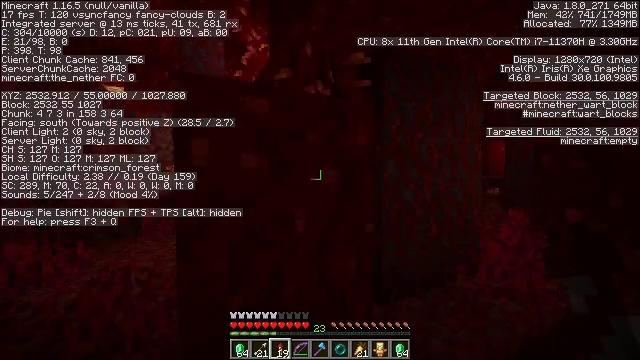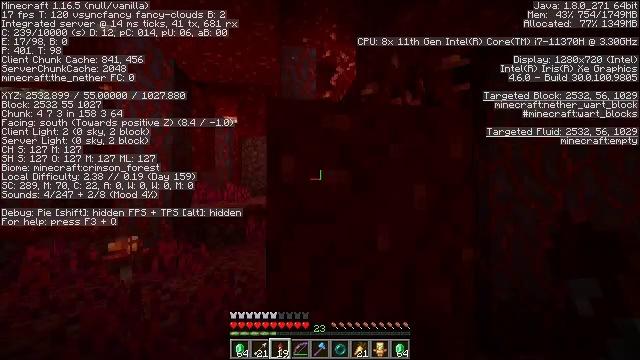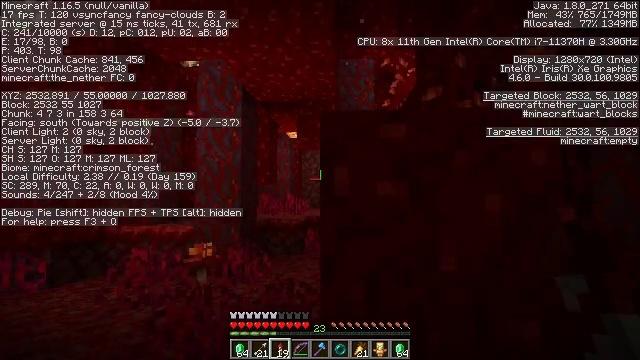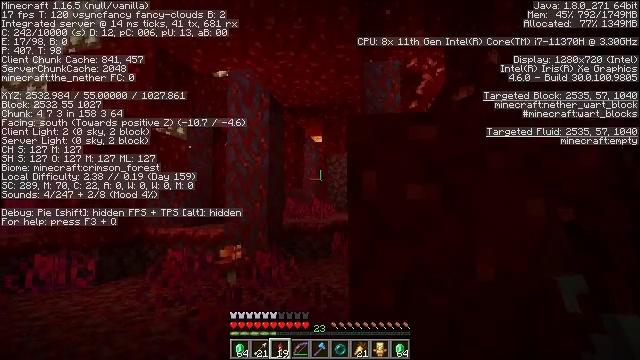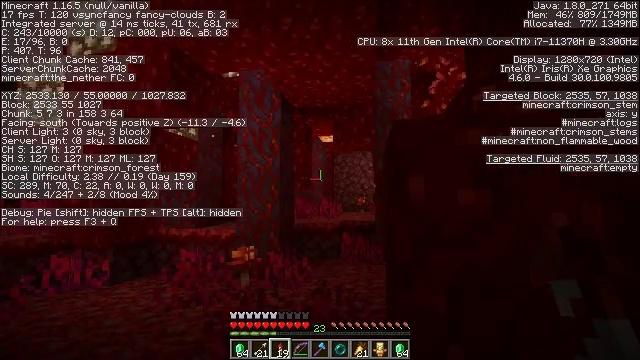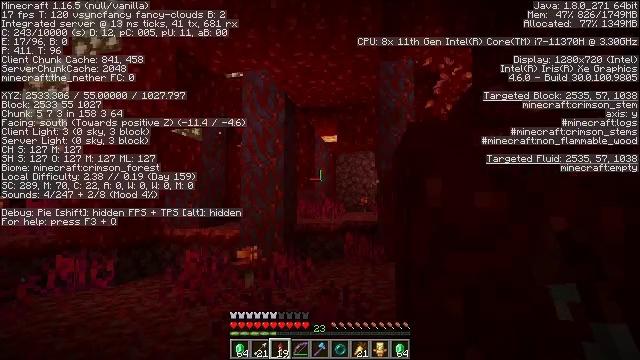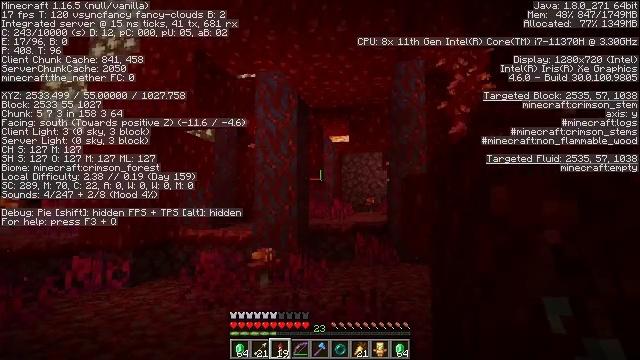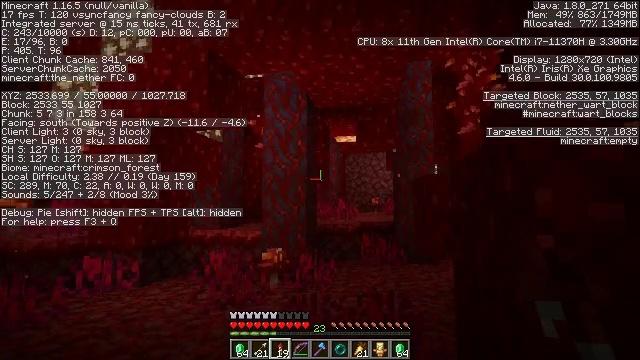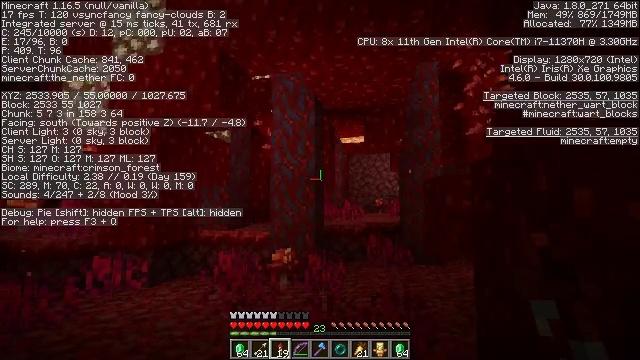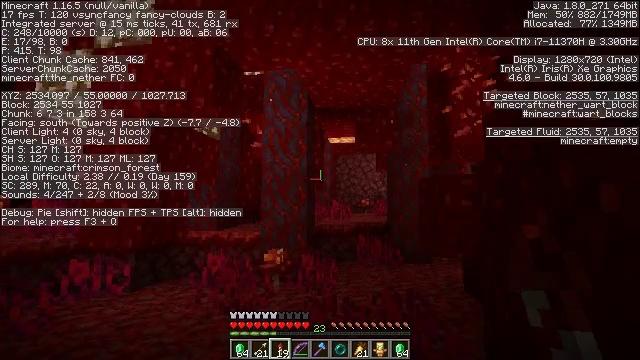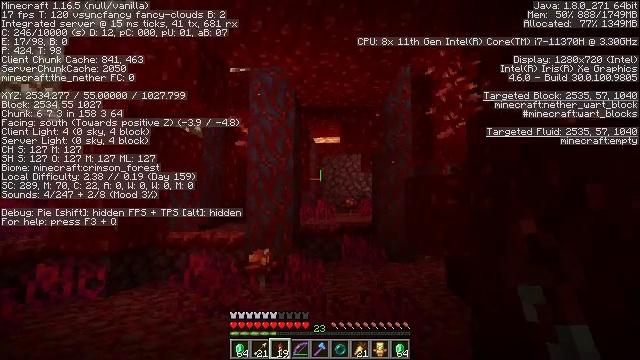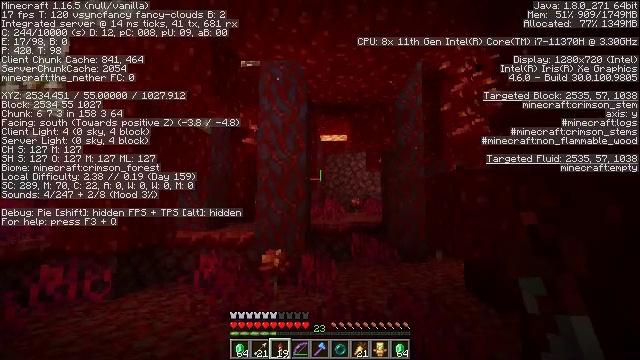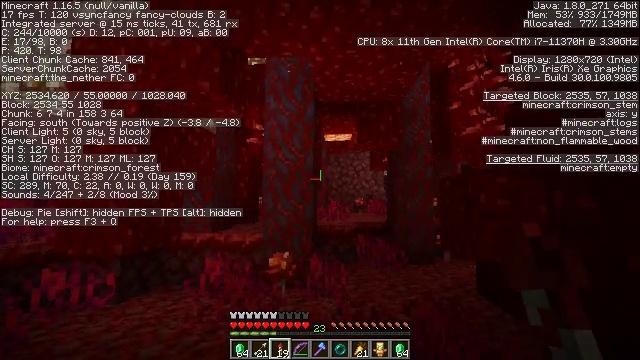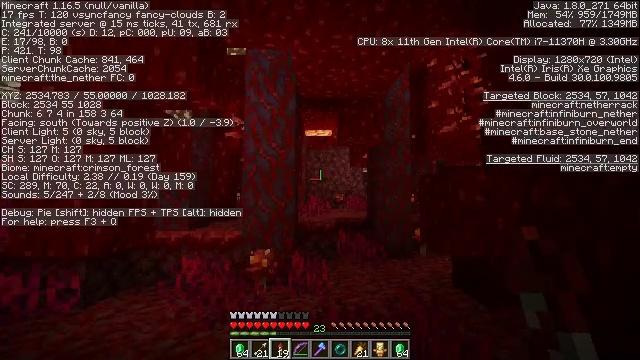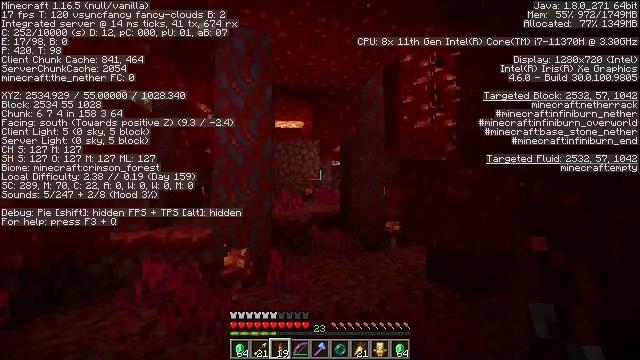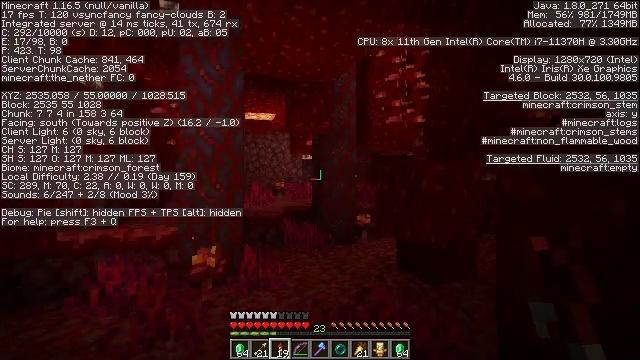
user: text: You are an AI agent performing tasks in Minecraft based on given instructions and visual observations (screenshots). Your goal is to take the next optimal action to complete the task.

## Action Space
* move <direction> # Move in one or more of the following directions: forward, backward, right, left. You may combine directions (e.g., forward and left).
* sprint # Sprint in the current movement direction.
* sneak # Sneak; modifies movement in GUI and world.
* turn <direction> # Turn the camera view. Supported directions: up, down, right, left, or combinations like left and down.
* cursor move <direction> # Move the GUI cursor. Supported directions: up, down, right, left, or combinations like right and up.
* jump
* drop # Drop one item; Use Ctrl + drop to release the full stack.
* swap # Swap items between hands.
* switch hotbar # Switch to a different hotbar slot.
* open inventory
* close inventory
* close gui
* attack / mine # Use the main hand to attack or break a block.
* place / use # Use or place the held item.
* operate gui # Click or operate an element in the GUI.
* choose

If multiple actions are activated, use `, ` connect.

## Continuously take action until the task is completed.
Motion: motion action
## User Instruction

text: Collect crimson stem for building materials.
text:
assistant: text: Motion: turn left and up
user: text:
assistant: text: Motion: turn left and up
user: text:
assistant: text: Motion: move left, turn left
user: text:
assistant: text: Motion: move left
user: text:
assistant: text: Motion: move left
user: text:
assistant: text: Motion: move left
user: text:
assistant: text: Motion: move left
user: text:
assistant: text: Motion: move left
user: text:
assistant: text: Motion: move forward and move left, turn right
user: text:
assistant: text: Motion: move forward and move left, turn right
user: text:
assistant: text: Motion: move forward and move left
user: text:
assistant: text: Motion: move forward and move left
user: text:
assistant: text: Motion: move forward and move left, turn right
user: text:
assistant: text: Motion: move forward and move left, turn right and down
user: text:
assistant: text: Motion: move forward and move left, turn right and down
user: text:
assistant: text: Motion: move forward and move left, turn right and down
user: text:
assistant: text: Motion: move forward and move left, turn right and down
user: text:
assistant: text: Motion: move forward and move left, turn right
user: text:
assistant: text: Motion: move forward
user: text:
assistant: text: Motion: turn right
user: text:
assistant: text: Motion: turn right
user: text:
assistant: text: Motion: no_op
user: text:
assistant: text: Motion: no_op
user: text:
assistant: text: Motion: no_op
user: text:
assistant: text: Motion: no_op
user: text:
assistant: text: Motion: no_op
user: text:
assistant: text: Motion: no_op
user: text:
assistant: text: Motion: no_op
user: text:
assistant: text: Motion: no_op
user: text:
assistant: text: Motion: no_op